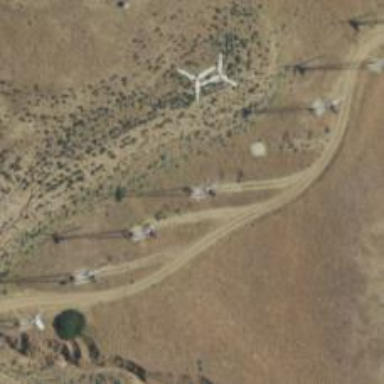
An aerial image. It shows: Wind turbine power generator.